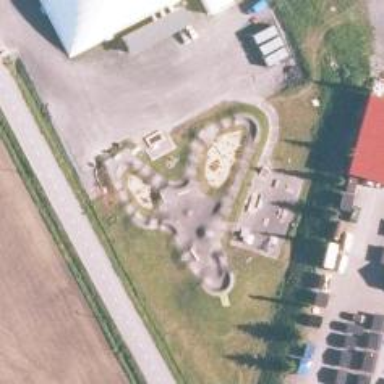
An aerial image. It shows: Asphalt pitch for leisure land activities.